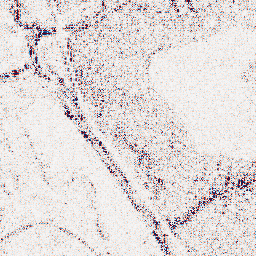
Category: wavelet
Decomposition family: wavelet_dwt
Decomposition parameters: wavelet: sym4
level: 1
Upsampling method: edge_directed
Upsampling parameters: scale: 2
Upsampling scale: 2